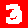
Digit: 3